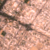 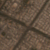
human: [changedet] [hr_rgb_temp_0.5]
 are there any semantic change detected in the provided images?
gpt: A couple of streets have been created.